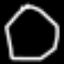
Label: octagon